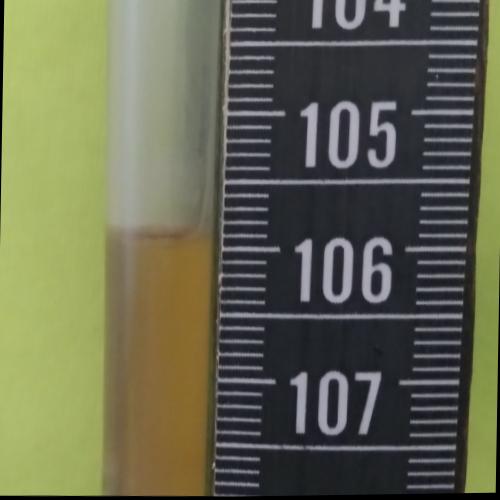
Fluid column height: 105.9 cm